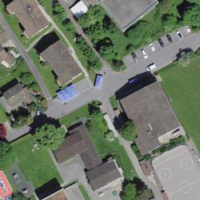
EUNIS habitat code: 55
Species observed at this site:
Epilobium montanum